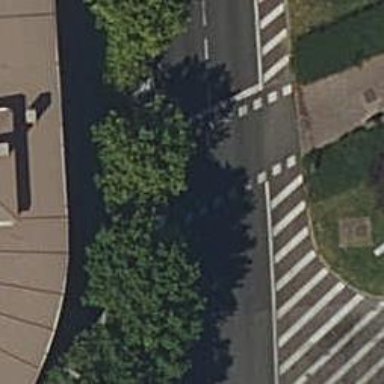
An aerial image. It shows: Zebra crossing with traffic signals.